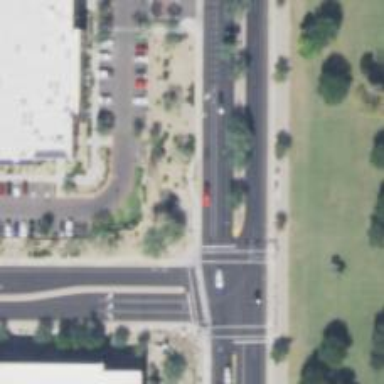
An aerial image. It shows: Solid stop line on the road.